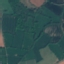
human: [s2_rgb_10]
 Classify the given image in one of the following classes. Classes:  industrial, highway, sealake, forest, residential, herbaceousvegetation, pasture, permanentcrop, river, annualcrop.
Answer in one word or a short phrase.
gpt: Pasture